Here is the wavelet time-frequency representation (scalogram) of a rolling-element bearing's vibration measurement. What is the most likely bearing condition (normal, inner_race, outer_race, ball)?
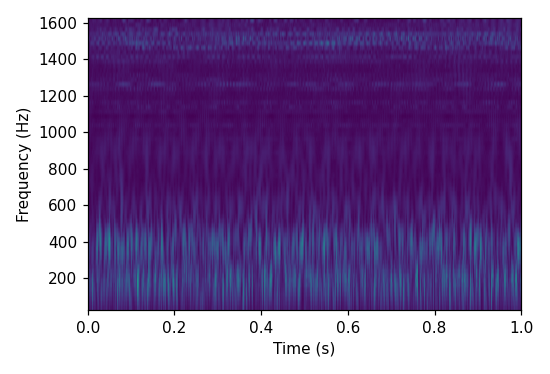
Answer: ball